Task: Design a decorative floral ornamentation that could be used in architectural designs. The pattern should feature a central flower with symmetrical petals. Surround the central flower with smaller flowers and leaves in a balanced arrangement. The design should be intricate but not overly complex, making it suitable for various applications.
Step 148:
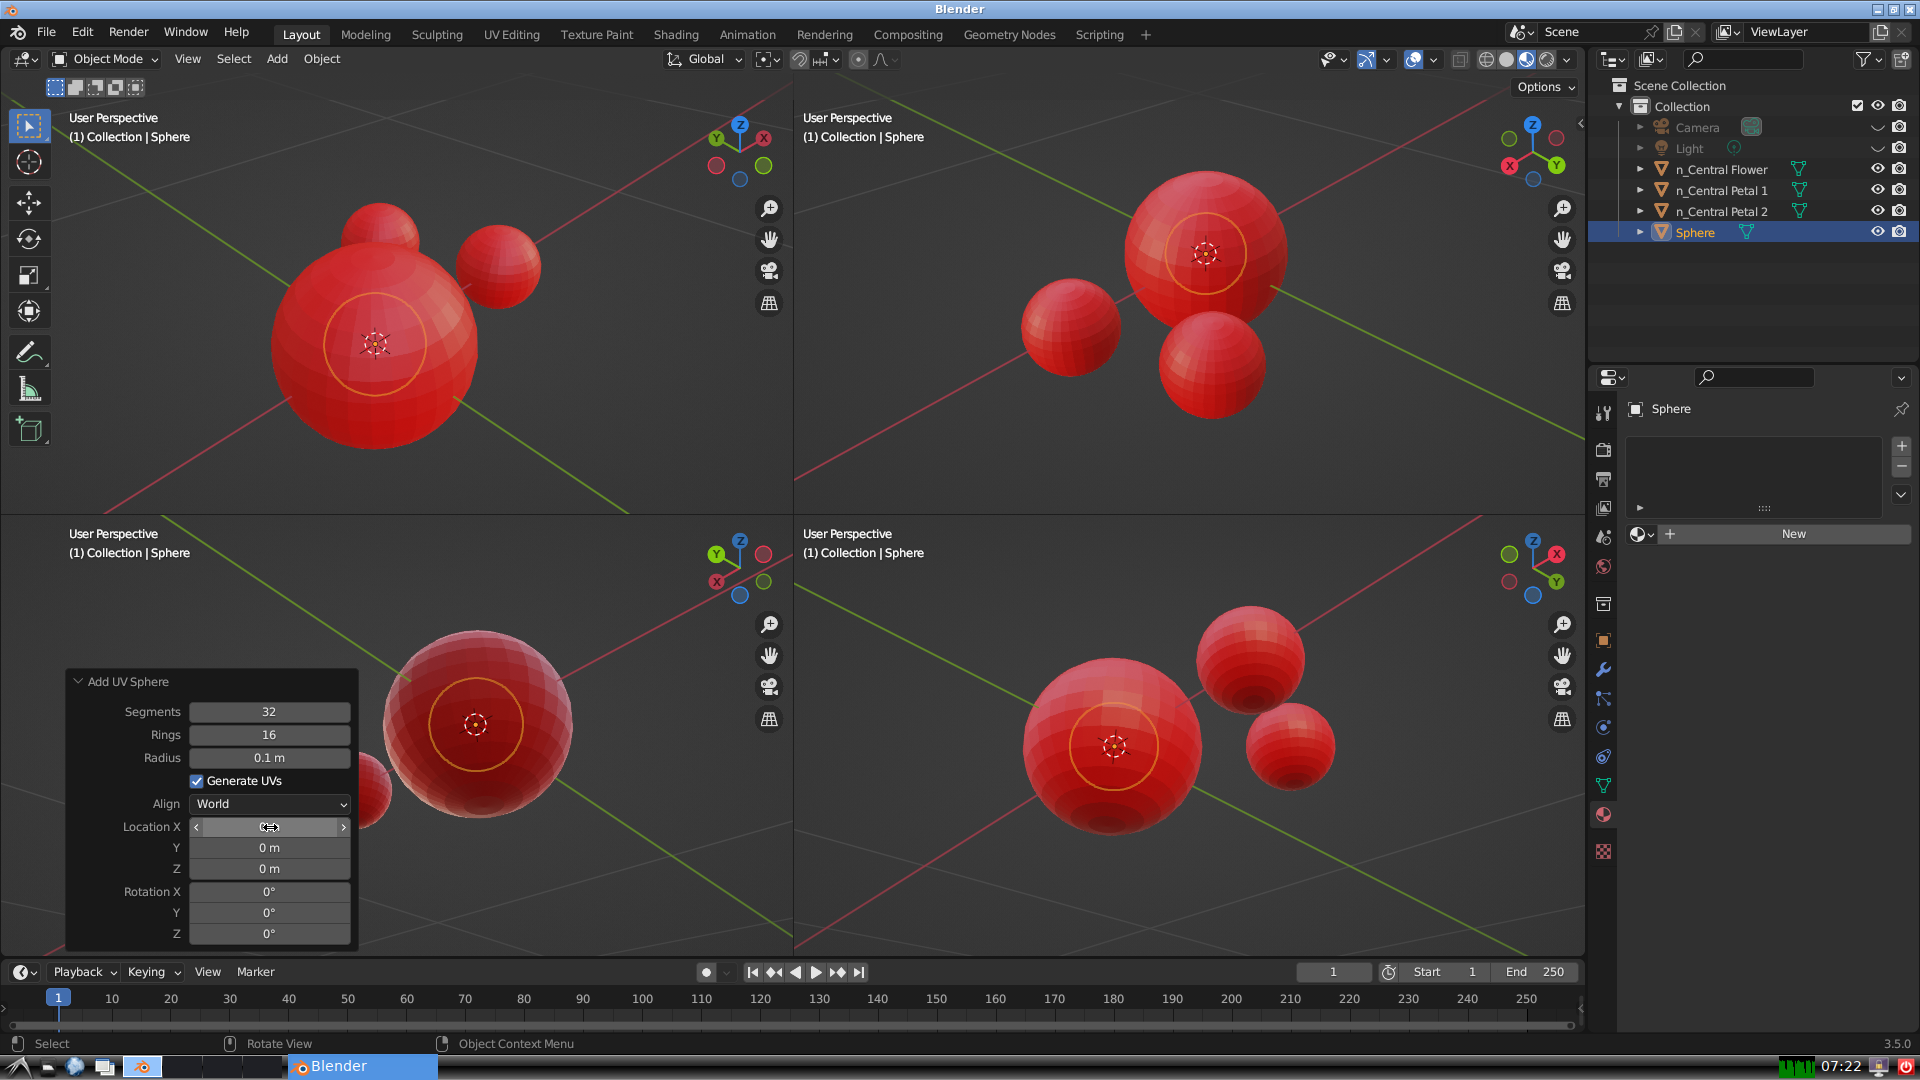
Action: {"mouse_move": [270, 849]}